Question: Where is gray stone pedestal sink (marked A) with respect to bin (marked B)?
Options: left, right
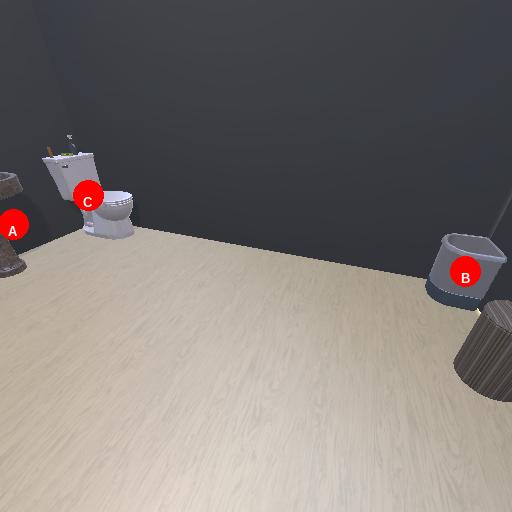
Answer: left